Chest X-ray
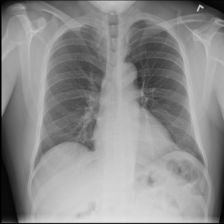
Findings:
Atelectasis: negative
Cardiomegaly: negative
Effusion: negative
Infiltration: negative
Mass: negative
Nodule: negative
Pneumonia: negative
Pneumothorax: negative
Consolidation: negative
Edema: negative
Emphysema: negative
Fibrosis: negative
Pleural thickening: negative
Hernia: negative